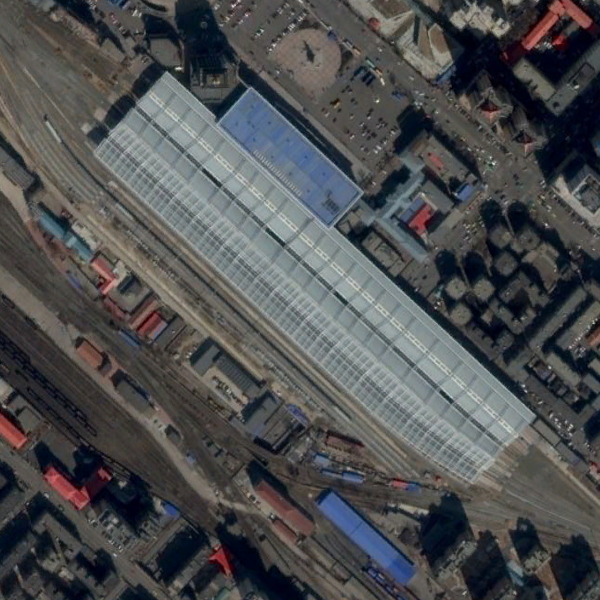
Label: RailwayStation